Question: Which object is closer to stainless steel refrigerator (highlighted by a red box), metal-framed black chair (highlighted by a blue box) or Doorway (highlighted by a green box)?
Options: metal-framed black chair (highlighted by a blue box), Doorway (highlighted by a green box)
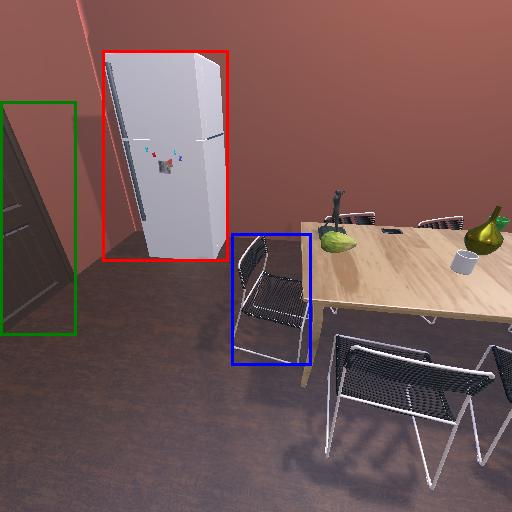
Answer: metal-framed black chair (highlighted by a blue box)